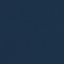
Land use / land cover: SeaLake